Question: I have written a class to plot some data points. I used 'seaborn' to make 'kernel density' plot and it caused that (1) the frame gets disappeared and I would like a rigid frame and (2) there are grids in the plot with (3)a background colour which I would like to get rid of them. How should it be done? In addition, how could I get star-shape and polygon-shape markers for the scatter plot ?
'''
import seaborn
import pandas
import pylab as P
import numpy as np
class PlotLocus(object):
def __init__(self, colorX, colorY, colorpX, colorpY ,excluded_points,lcolorx1,lcolorx2,lcolory1,lcolory2,correspondence_Matrix):
self.exarr=excluded_points #scatter points excluded by kde
self.colorx=colorX
self.colory=colorY
self.colorpx=colorpX
self.colorpy=colorpY
r=np.arange(self.colorx.shape[0])
self.arr=np.setxor1d(r,self.exarr)
self.lx1=lcolorx1
self.lx2=lcolorx2
self.ly1=lcolory1
self.ly2=lcolory2
correspondence_indicies = np.where(M > 0.99)
self.colorx_corr=self.colorx[correspondence_indicies[0]]
self.colory_corr=self.colory[correspondence_indicies[0]]
self.colorpx_corr=self.colorpx[correspondence_indicies[1]]
self.colorpy_corr=self.colorpy[correspondence_indicies[1]]
def plot_before_colors(self):
fig=P.figure(1, figsize=(8,8), dpi=100)
ax = fig.add_subplot(111)
X=np.vstack((self.colorx, self.colory)).T
data = pandas.DataFrame(X, columns=["X", "Y"])
seaborn.kdeplot(data.X,data.Y,bw='scott',shade=False, cmap="Purples")
ax.tick_params(axis='both', which='major', direction='in', length=6, width=2)
ax.scatter(self.colorx[self.exarr], self.colory[self.exarr], s=30, c='g', marker='o', edgecolors='k',facecolors='none')
ax.scatter(self.colorx, self.colory ,marker='.',s=15,color='b')
ax.scatter(self.colorpx, self.colorpy, s=15, c='r', marker='d', edgecolor='r')
for i in range(len(self.colorx_corr)):
ax.annotate("",
xy=(self.colorpx_corr[i], self.colorpy_corr[i]), xycoords='data',
xytext=(self.colorx_corr[i], self.colory_corr[i]), textcoords='data',
arrowprops=dict(arrowstyle="->",
connectionstyle="arc3"),
color='0.3'
)
ax.set_xlabel("%s - %s"%(self.lx1,self.lx2), size='medium')
ax.set_ylabel("%s - %s"%(self.ly1,self.ly2), size='medium')
ax.set_aspect('auto')
if __name__ == "__main__":
colorx=np.array([0.4,0.5,-0.3,1.5,0.91,0.66,0.59,-0.11,-0.08,0.12])
colory=np.array([0.22,-1.15,0.44,0.7,-0.65,-0.21,0.8,-1.1,1.01,0.8])
colorpx=np.array([0.48,0.45,-0.38,0.5,0.98,0.62,0.77,-0.15,-0.12,0.8])
colorpx=np.array([0.48,0.45,-0.38,0.5,0.98,0.62,0.77,-0.15,-0.12,0.8,1.8])
colorpx=np.array([0.48,0.45,-0.38,0.5,0.98,0.62,0.77,-0.15,-0.12,0.8,1.8,2.4])
colorpy=np.array([0.26,-0.98,-0.1,0.66,-0.7,-0.5,0.84,-0.88,-1.2,0.9,-2.1,1.3])
lcolorx1='u'
lcolorx2='i'
lcolory1='i'
lcolory2='g'
M=np.zeros((10,12),float)
M[1,4]=1
M[3,5]=1
M[9,7]=1
M[0,2]=1
M[4,10]=1
p=PlotLocus(colorx,colory,colorpx,colorpy,np.array([2,6,8]),lcolorx1,lcolorx2,lcolory1,lcolory2,M)
p.plot_before_colors()
P.show()
'''

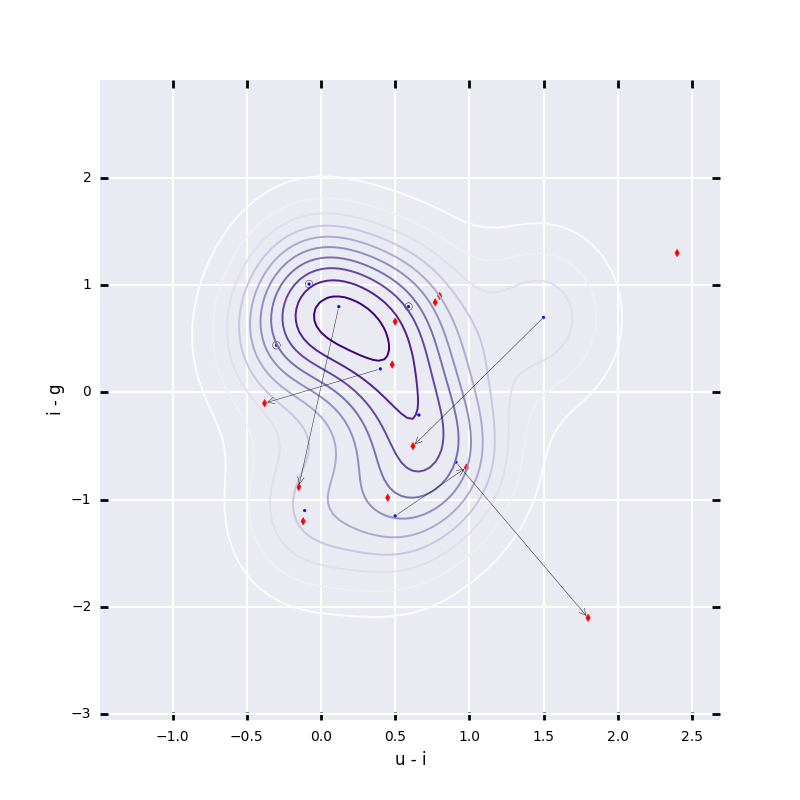
Answer: You can remove the grey background and white grid by using <URL> at the beginning of your code. This will also add a rigid black border to your plot.
For the markers you can get star shapes using 'marker='*'' in the 'scatter' call or by using the <URL>.
Below is the plot I get if I add the 'seaborn.set_style' call to your code, I've not changed the markers as I don't know which markers you wish to change.